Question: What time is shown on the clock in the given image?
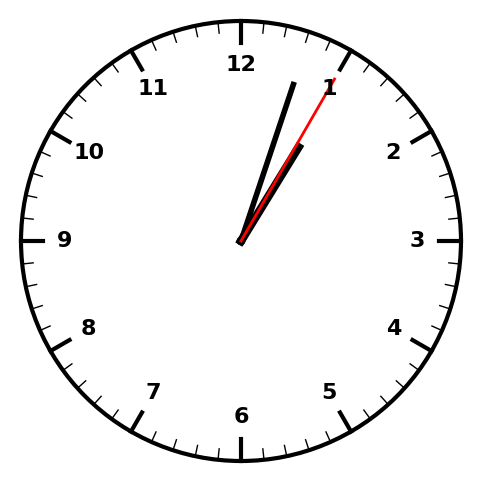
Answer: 01:03:05